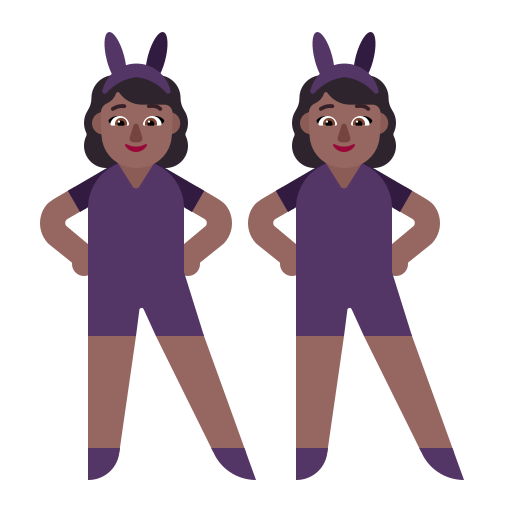
woman with bunny ears flat  dark